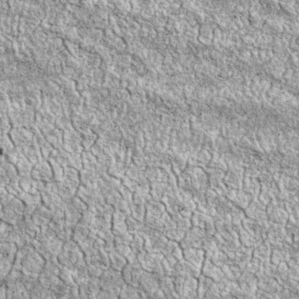
Label: non_frost